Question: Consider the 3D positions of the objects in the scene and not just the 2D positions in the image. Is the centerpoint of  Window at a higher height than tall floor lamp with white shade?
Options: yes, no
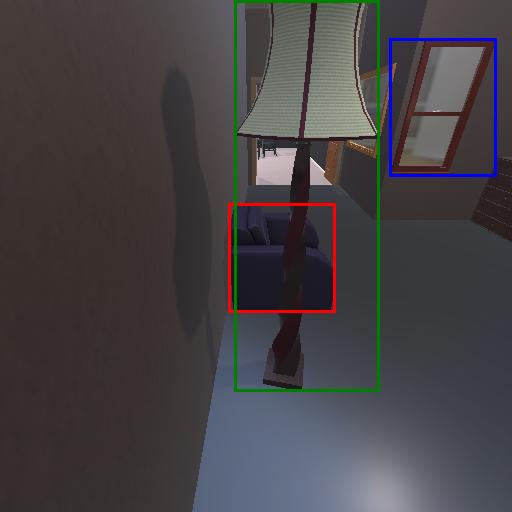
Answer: yes